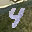
Label: 4